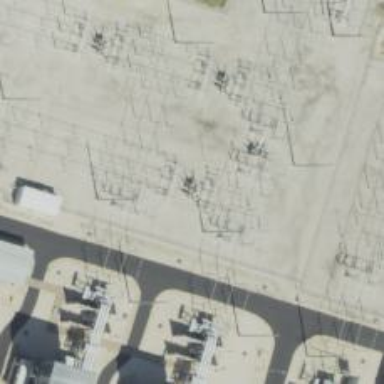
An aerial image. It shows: Switch for power supply.